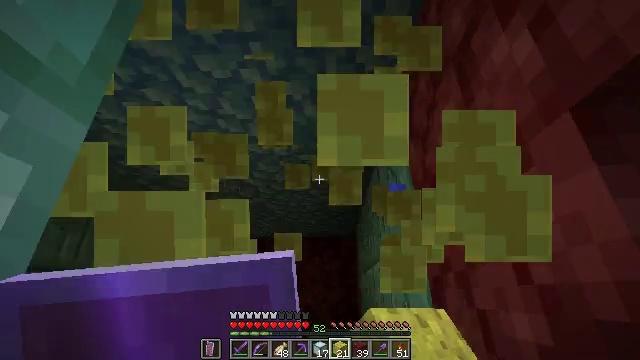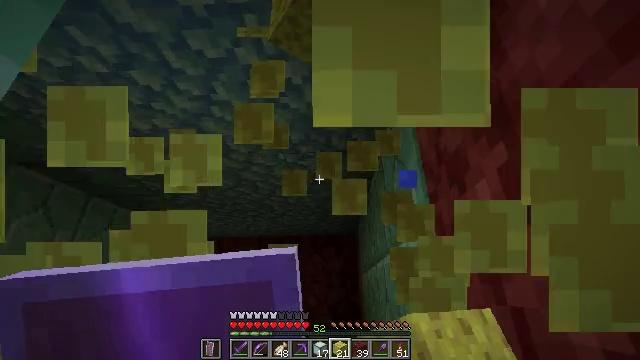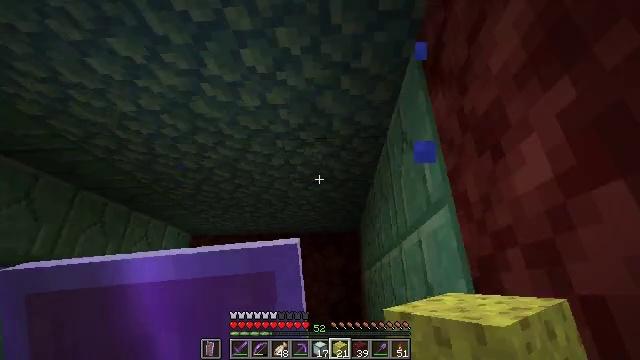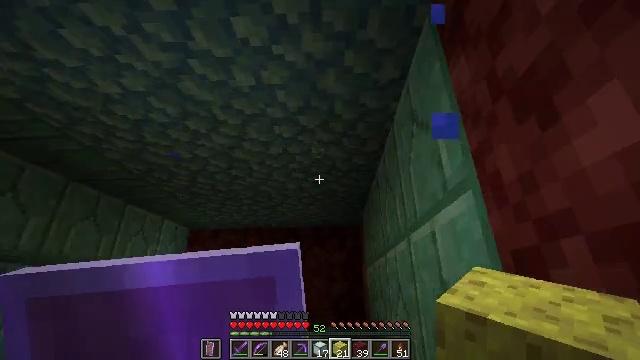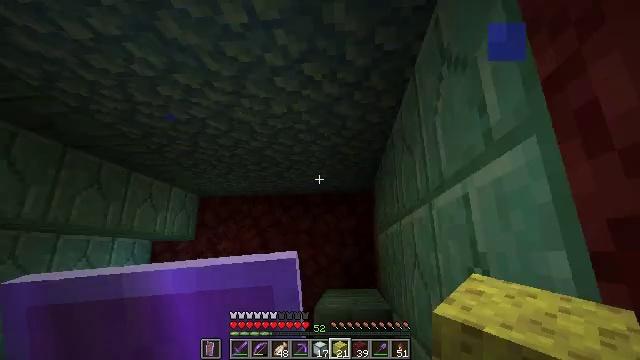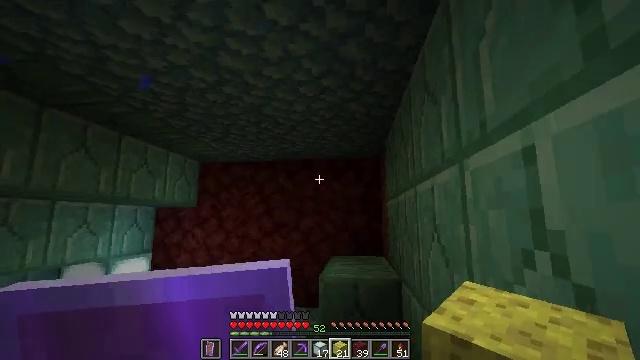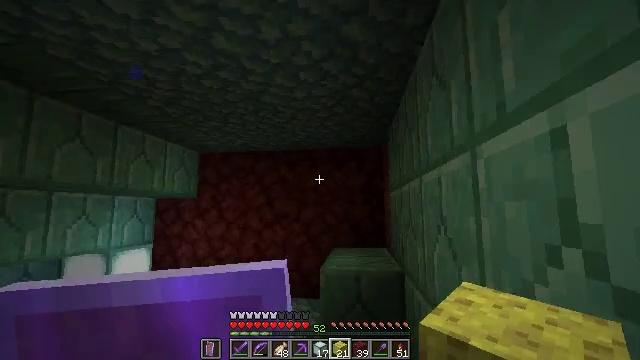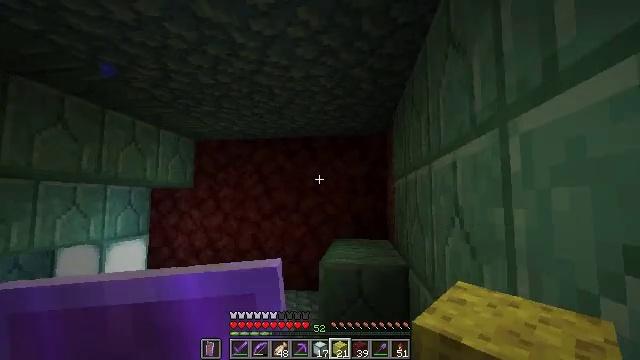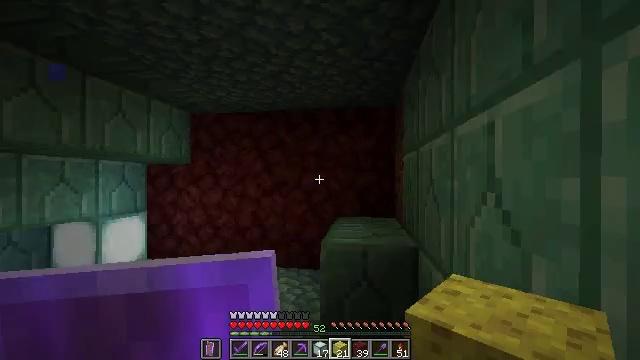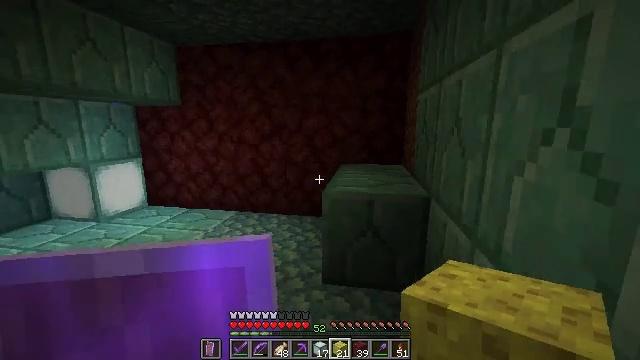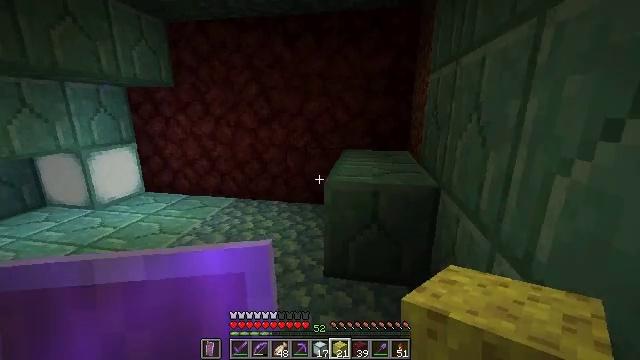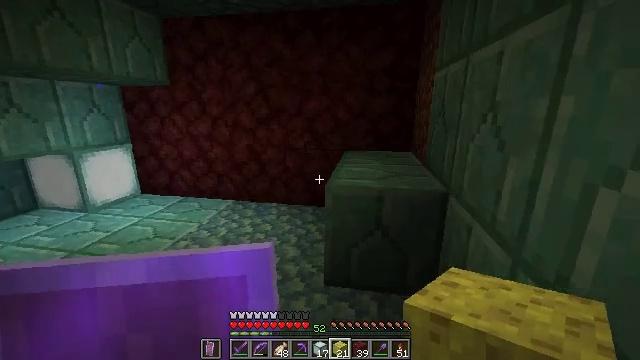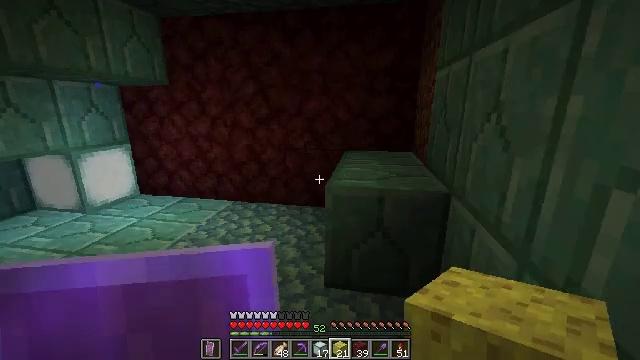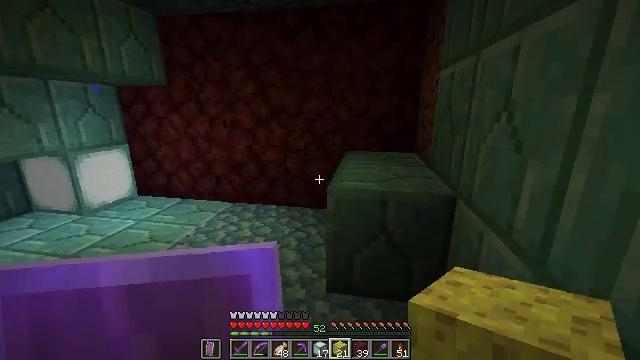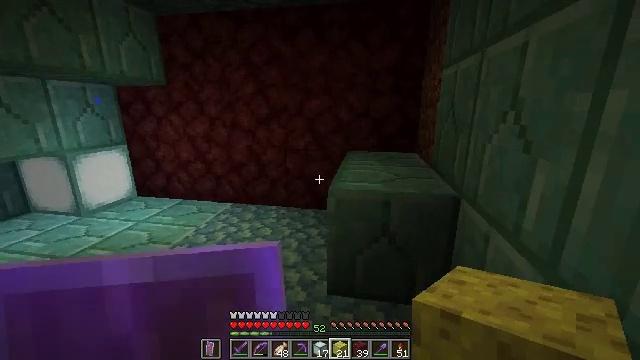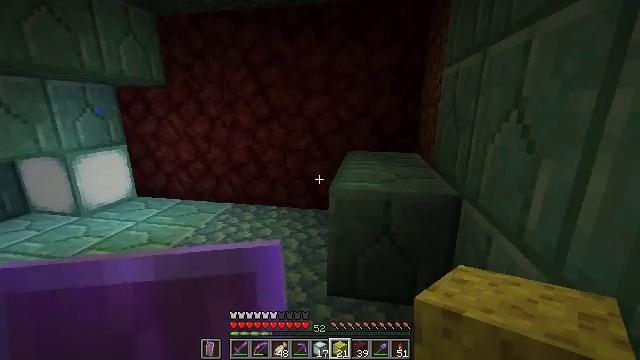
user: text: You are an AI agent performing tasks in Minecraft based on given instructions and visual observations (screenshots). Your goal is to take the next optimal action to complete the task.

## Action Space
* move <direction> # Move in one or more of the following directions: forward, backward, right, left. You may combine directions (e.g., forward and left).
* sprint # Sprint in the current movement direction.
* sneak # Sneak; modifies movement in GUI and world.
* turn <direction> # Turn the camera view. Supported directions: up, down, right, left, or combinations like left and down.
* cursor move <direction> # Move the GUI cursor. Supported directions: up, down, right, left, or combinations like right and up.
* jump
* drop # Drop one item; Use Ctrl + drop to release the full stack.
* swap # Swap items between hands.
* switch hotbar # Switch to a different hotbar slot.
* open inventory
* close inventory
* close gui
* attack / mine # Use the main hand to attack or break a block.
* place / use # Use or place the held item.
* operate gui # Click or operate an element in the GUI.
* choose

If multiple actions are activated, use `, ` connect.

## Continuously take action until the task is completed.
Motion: motion action
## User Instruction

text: Use materials to craft a sea lantern.
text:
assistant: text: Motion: move forward
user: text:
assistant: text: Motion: move forward
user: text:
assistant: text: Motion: move forward
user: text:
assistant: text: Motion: move forward, turn left and down
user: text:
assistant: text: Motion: move forward, turn left and down
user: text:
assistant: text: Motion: move forward, turn down
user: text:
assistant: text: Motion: move forward, turn down
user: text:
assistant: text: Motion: move forward, turn down
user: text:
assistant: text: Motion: move forward, turn down
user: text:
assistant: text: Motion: move forward, turn down
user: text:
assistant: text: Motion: no_op
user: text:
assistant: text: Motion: no_op
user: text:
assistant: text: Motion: no_op
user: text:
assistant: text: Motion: no_op
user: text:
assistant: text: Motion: no_op
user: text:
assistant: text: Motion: no_op
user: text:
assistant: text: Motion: no_op
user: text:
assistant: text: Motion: no_op
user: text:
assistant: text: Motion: no_op
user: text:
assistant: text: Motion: no_op
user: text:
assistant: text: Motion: turn right and up
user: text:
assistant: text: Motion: move right, turn right and up
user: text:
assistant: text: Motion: move right, turn right
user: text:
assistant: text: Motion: move forward and move right, turn right and down
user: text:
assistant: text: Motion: move forward and move right
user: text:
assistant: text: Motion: move forward and move right
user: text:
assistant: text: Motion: move forward and move right, turn left
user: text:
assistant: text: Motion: move forward and move right
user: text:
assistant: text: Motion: move forward
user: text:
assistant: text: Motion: move forward, turn left